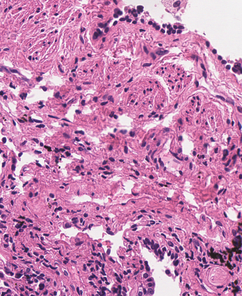
Tumor epithelial tissue: no
Tumor-associated stroma tissue: no
Normal tissue: yes